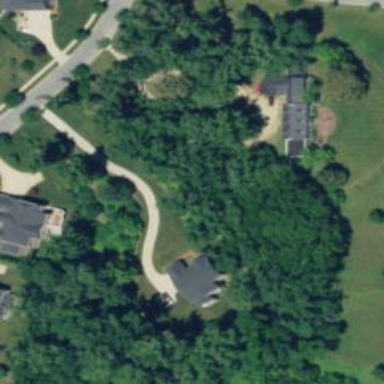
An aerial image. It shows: Driveway.